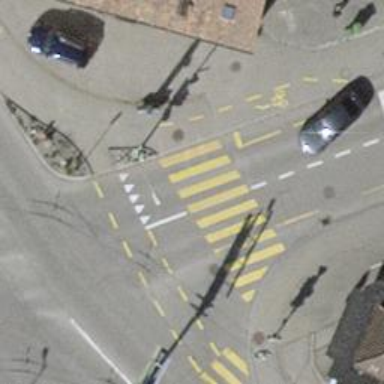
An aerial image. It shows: Crossing equipped with traffic signals. It is zebra crossing.